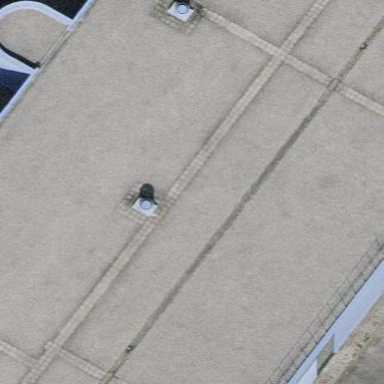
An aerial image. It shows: Industrial building.